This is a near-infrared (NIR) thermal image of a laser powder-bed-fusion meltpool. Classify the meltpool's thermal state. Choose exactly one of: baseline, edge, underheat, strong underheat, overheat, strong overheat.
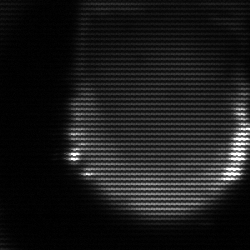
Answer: edge